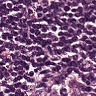
Metastatic tissue present: no